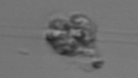
Label: Leptocylindrus_mediterraneus